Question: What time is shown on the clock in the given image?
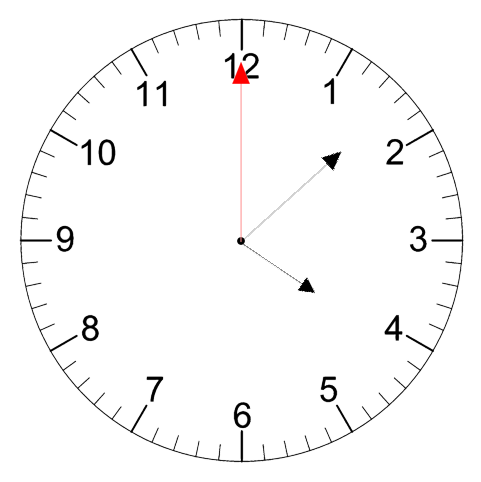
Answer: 04:08:00